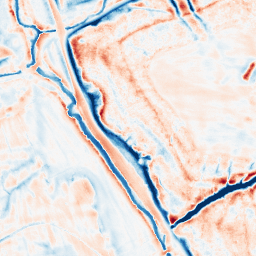
Category: edge_preserving
Decomposition family: bilateral
Decomposition parameters: d: 21
sigma_color: 150
sigma_space: 150
Upsampling method: cubic_catmull_rom
Upsampling parameters: scale: 4
Upsampling scale: 4